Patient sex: M
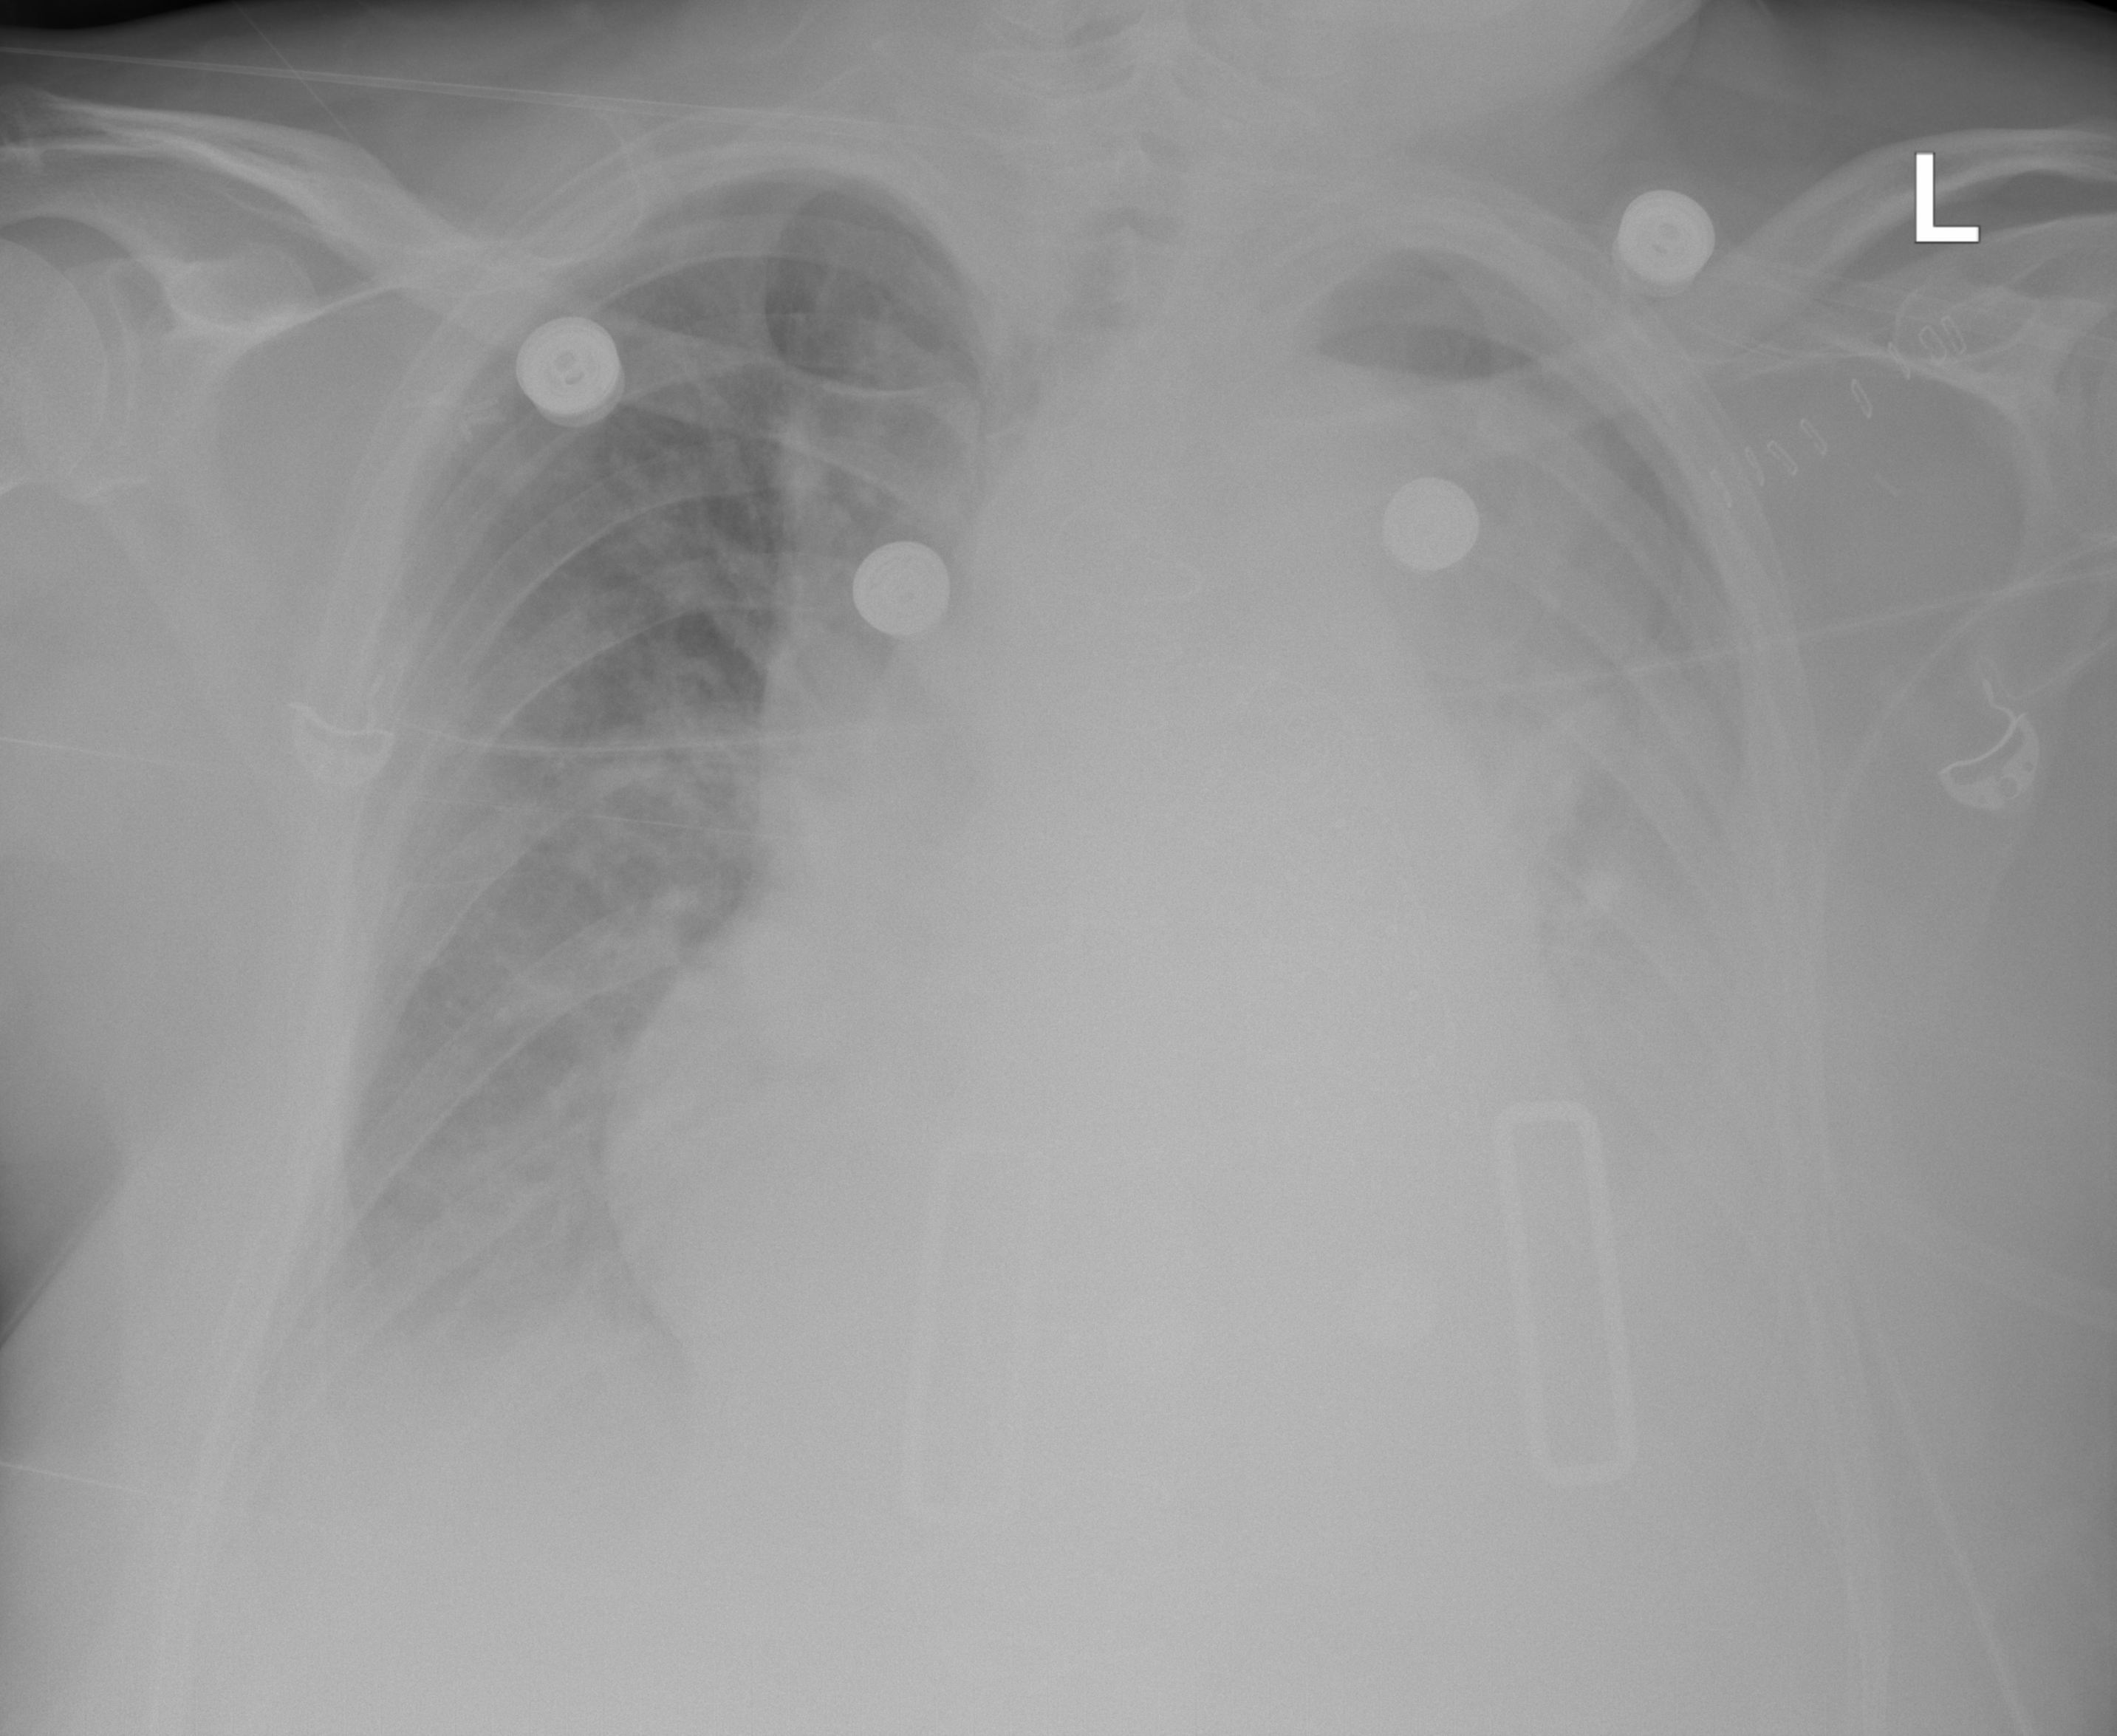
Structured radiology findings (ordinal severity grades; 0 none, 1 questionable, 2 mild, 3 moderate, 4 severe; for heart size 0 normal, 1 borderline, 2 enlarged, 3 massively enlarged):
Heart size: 2
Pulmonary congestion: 2
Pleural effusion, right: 2
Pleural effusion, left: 3
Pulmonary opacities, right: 2
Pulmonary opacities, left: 2
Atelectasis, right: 2
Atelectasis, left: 4